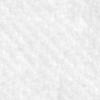
Label: no_change